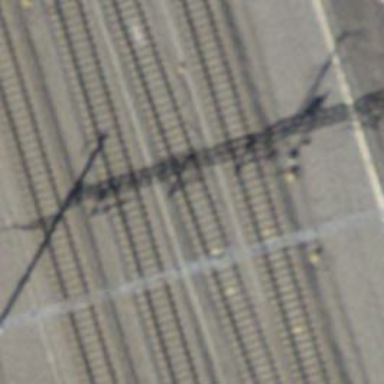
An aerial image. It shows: Single-track electrified railway siding with contact line.